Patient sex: M
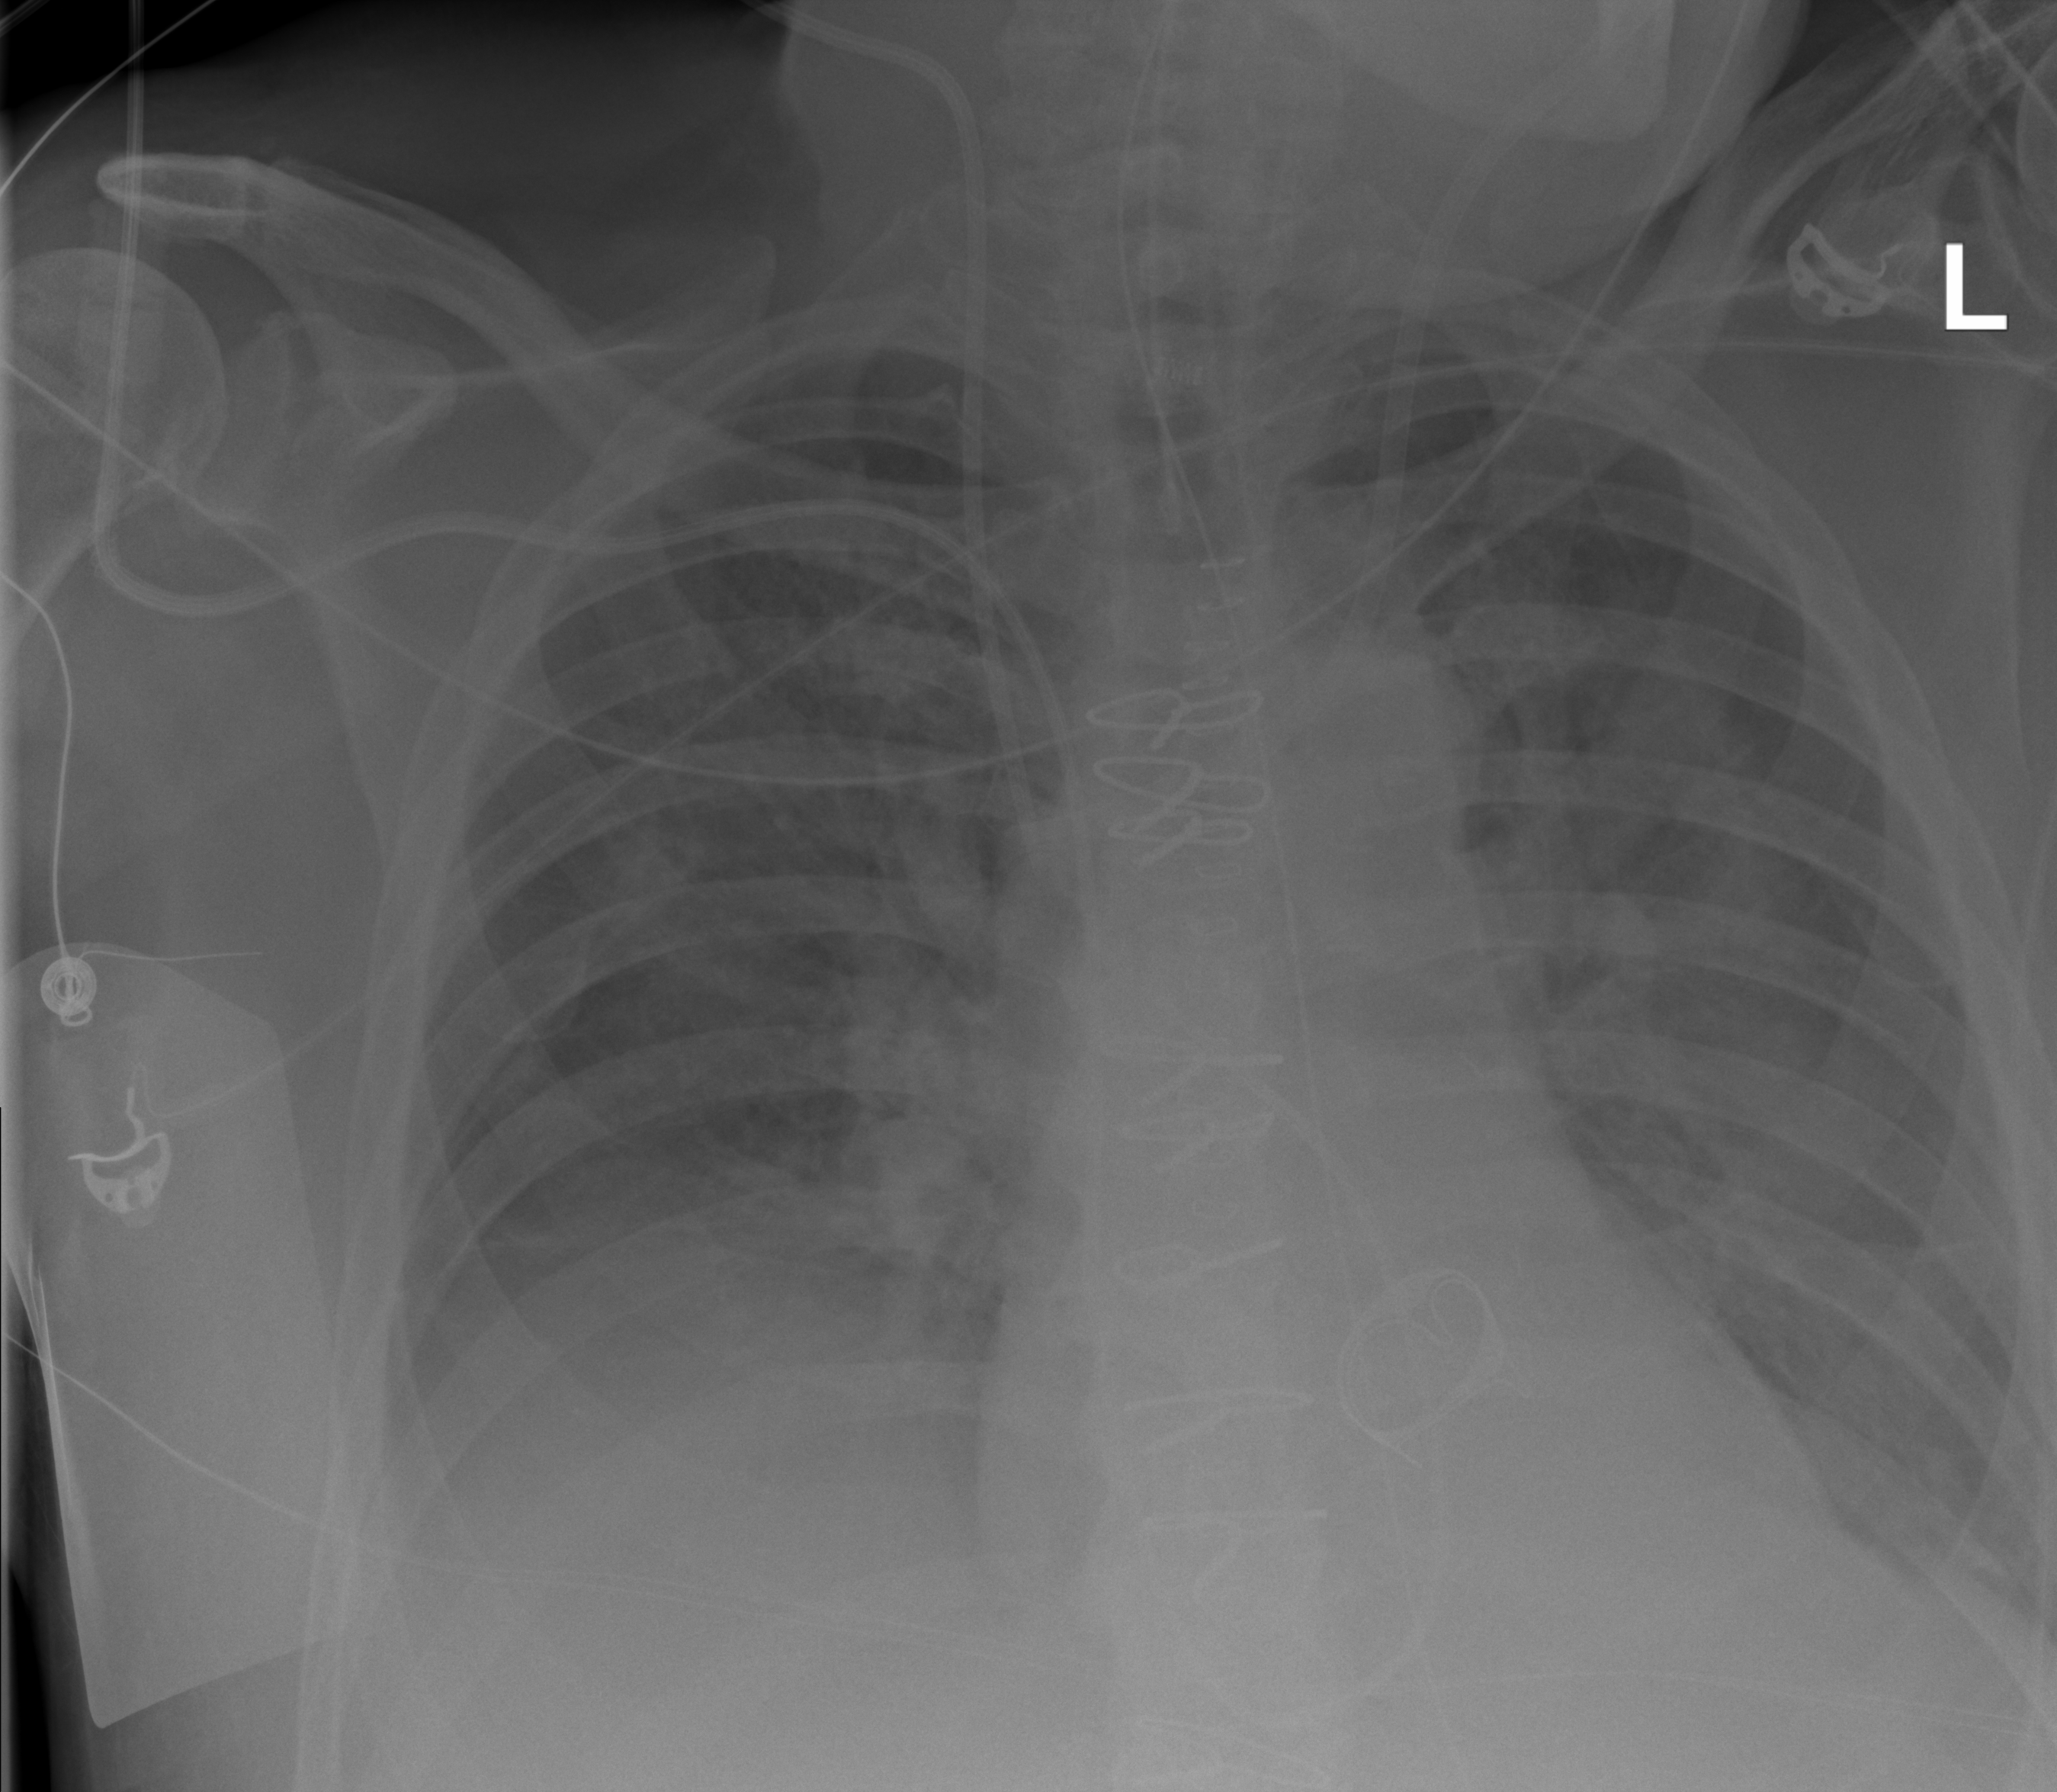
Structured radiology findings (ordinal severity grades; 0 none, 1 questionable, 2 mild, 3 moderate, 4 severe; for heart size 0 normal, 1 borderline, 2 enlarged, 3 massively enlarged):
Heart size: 0
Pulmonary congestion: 3
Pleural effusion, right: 2
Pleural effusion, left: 2
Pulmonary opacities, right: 3
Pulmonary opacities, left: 3
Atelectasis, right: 2
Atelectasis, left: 2